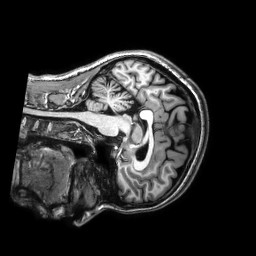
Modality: T1w
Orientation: sagittal
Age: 30
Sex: female
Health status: healthy
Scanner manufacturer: philips
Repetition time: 0.009 s
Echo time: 0.004 s